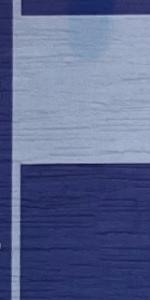
Label: Empty